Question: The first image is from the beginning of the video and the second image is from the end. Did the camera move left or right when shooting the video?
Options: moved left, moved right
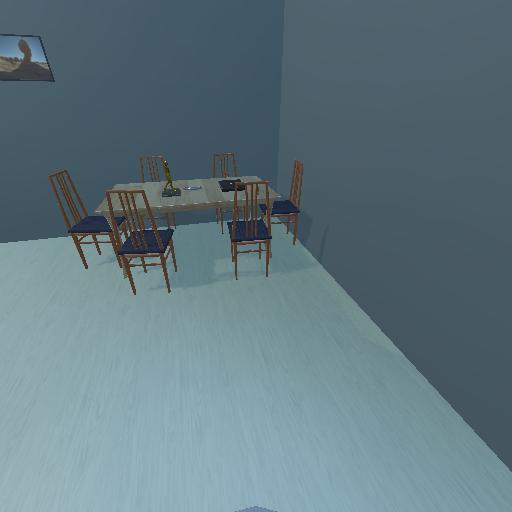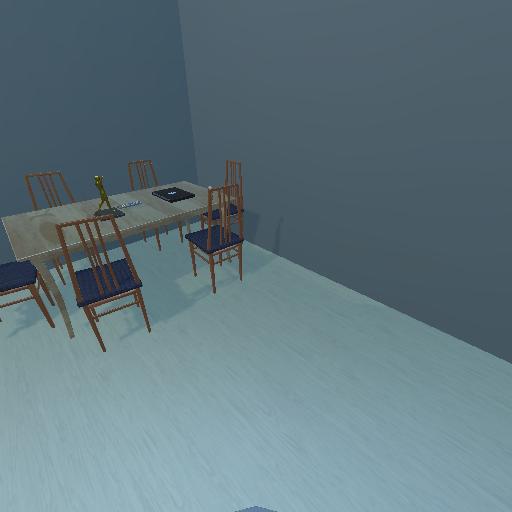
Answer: moved left